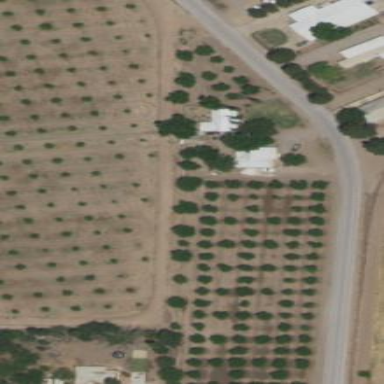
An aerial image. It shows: Orchard.